Question: My theme like most WP themes defaults the page title to an H1. However, my theme OceanWP allows me to change the heading tag to either H1-H6, div, span, or p.
I don't want my page title to be H1 as I want my H1 on my page body for SEO. So which do I choose?
Definitely not H1-H6 and from my understanding, not a div. So, span or p for page title?

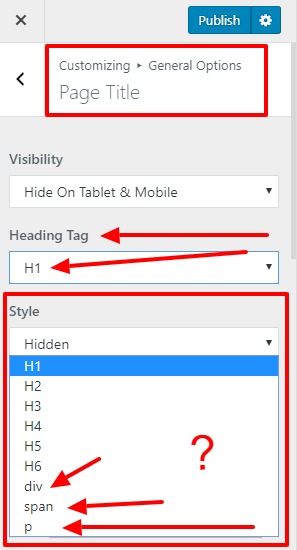
Answer: Use '<p> </p>' tag for page title. if you want any style simple to add a class like '<p class="your-class"> </p>'